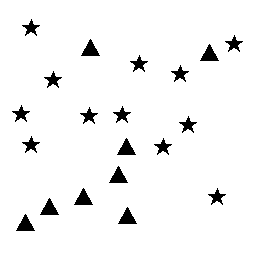
Squares: 0
Triangles: 8
Stars: 12
Total shapes: 20